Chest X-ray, PA view. Patient: 14 years old, sex M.
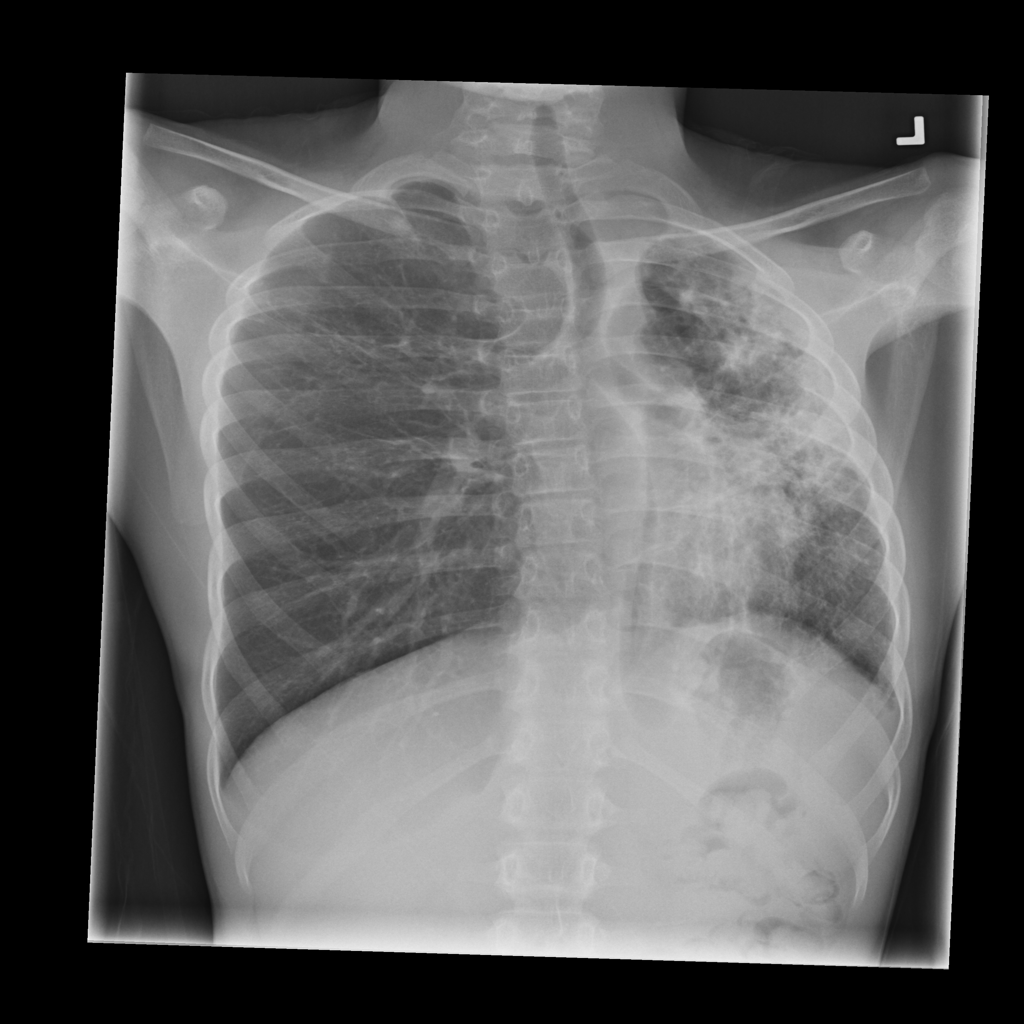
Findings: Fibrosis